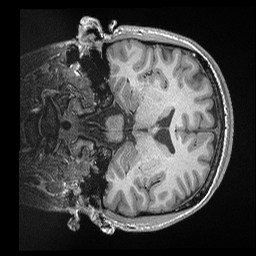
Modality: T1w
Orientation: coronal
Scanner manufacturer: siemens
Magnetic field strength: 3 T
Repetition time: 2.3 s
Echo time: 0.00298 s